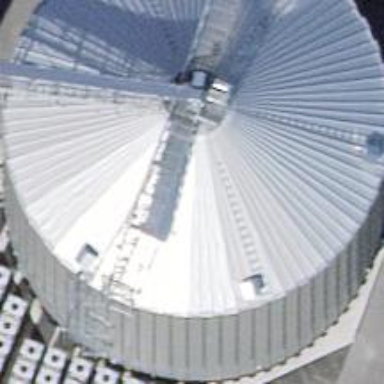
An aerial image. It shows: Silo.